Question: I would like to plot stack series line graph in same plot. I have been reading around at this forum and tried several mentioned examples. But, I have no luck to get it right.
This is a summary of my data in R:
'''
> head(allPAL.DE)
time02H time06H time24H
TT000526 -0.<PHONE> <PHONE> <PHONE>
TT000561 -0.30812201 -<PHONE> <PHONE>
TT000794 1.22833349 3.<PHONE> 2.<PHONE>
TT000197 -0.23966166 -<PHONE> <PHONE>
TT000238 -0.33446383 <PHONE> <PHONE>
TT000684 0.73437943 <PHONE> -<PHONE>
'''
It is a data frame R object:
'''
> str(allPAL.DE)
'data.frame': 15 obs. of 3 variables:
$ time02H: num -0.0111 -0.3081 1.2283 -0.2397 -0.3345 ...
$ time06H: num 1.008 -0.409 3.378 -0.26 0.652 ...
$ time24H: num 0.832 0.545 2.595 0.562 0.582 ...
'''
I wish to produce a stack series line graph like below with R:

Could the community kindly share with me the way to produce aforementioned graph in R?
Thank you very much for your time.
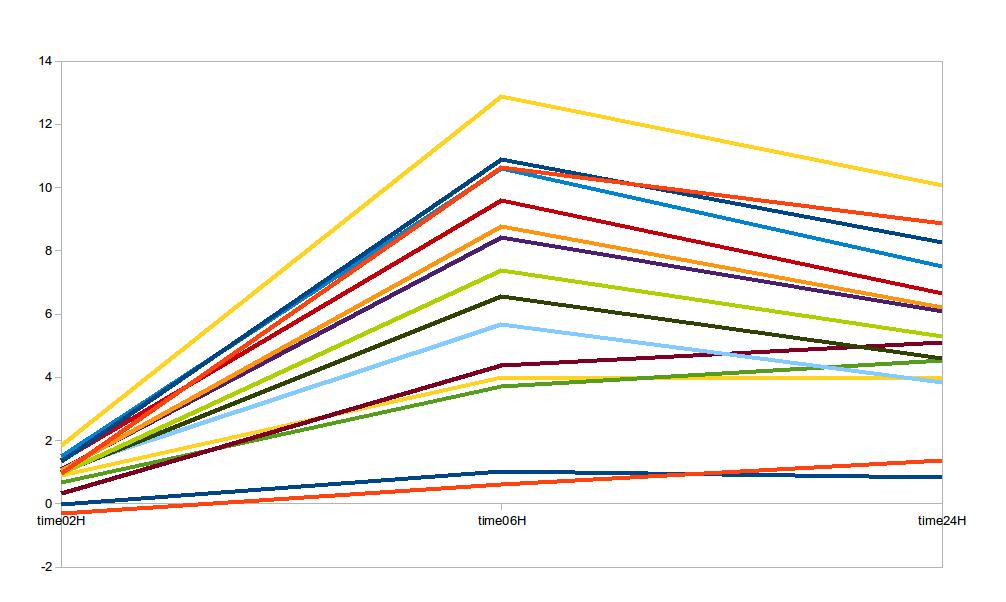
Answer: Here is some code that will give you what you want.
'''
#Example Data
n = 6
time02H = abs(rnorm(n))
time06H = abs(rnorm(n))
time24H = abs(rnorm(n))
allPAL.DE = data.frame(time02H,time06H,time24H)
plot(0,0,xlab="Time",ylab="Values",type="n",xlim=c(0,2),ylim=c(min(allPAL.DE,0),max(allPAL.DE)),axes="FALSE")
box()
axis(1,0:2,c("time02H","time06H","time24H"))
axis(2)
abline(h=0,col="grey",lty=2,lwd=2)
for(i in 1:nrow(allPAL.DE)){
lines(0:2,allPAL.DE[i,],col=i,lwd=2)
}
'''
You could add different options, colors and text to make the plot look nicer but its the basic idea that you were asking for.